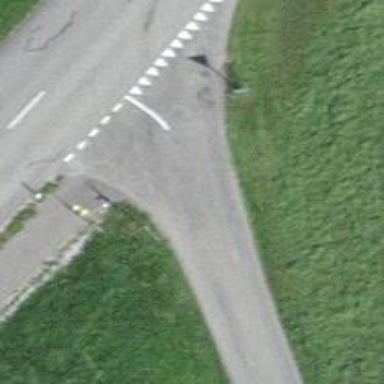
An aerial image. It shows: Road with "give way" sign.